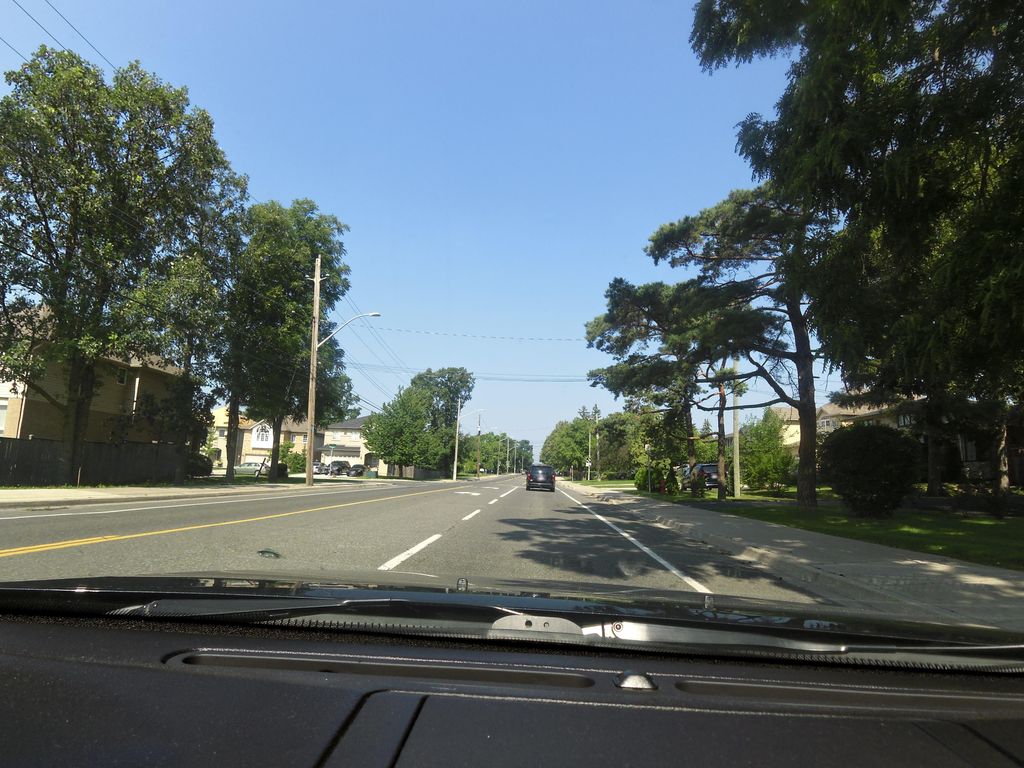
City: hamilton